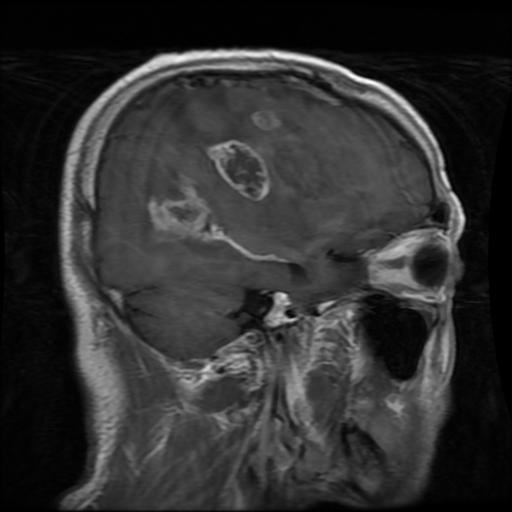
Label: glioma